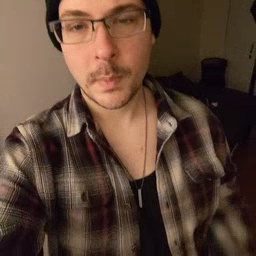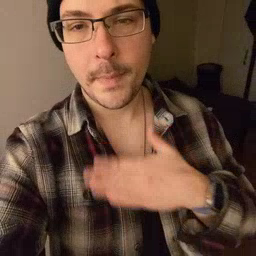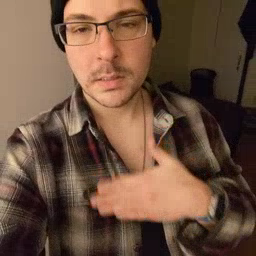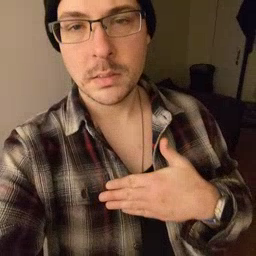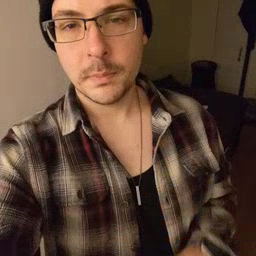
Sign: please